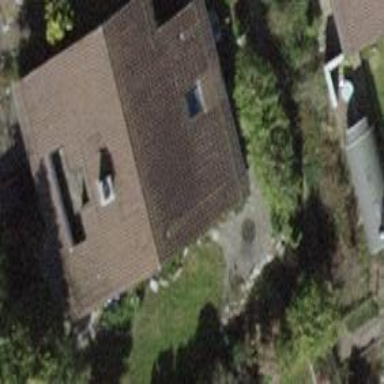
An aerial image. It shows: Detached building with tiled roof.